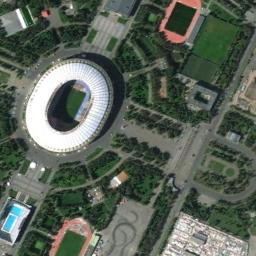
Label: stadium